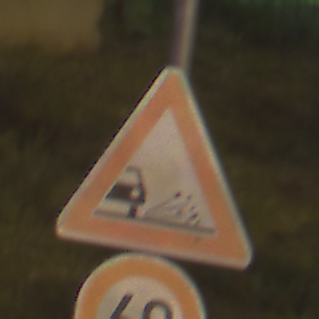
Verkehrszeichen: SplittSchotter
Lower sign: Geschwindigkeit60
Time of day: Night
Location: Outdoor (Suburban)
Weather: PartlyCloudy
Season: NotSpecified
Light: Artificial